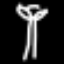
Label: palm tree